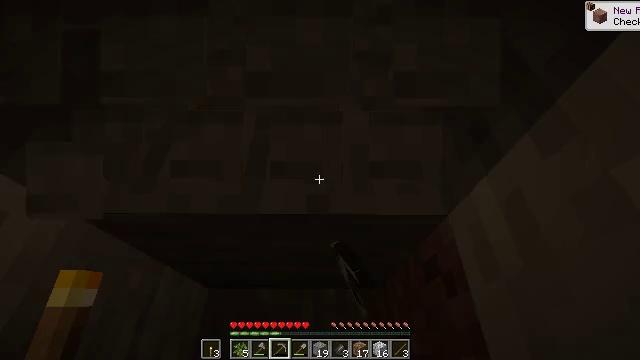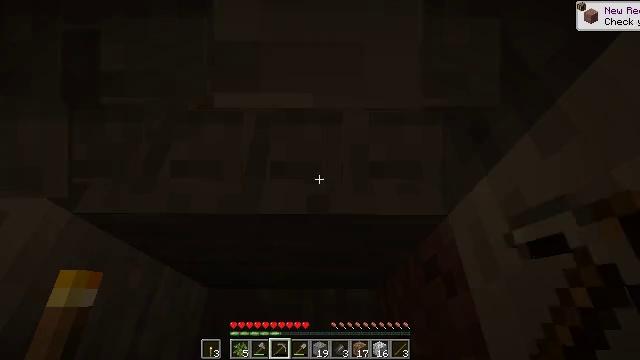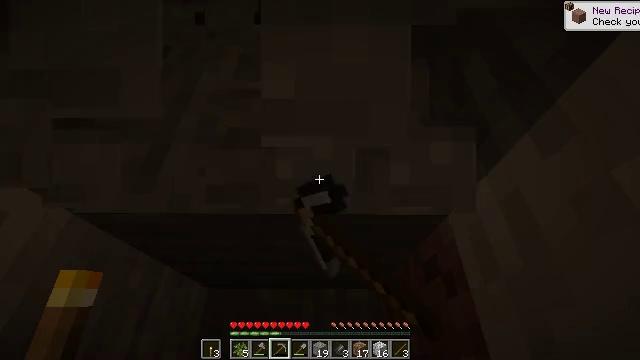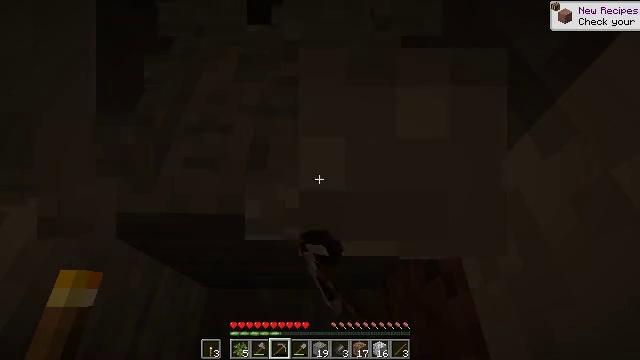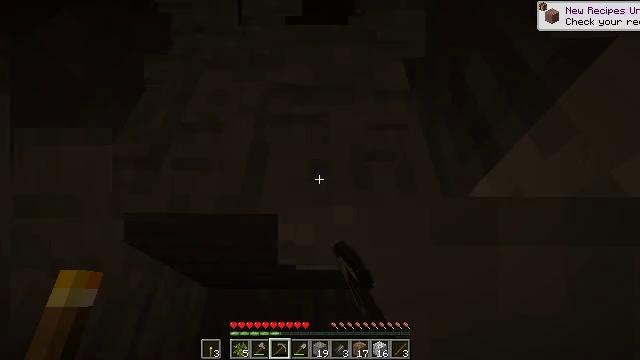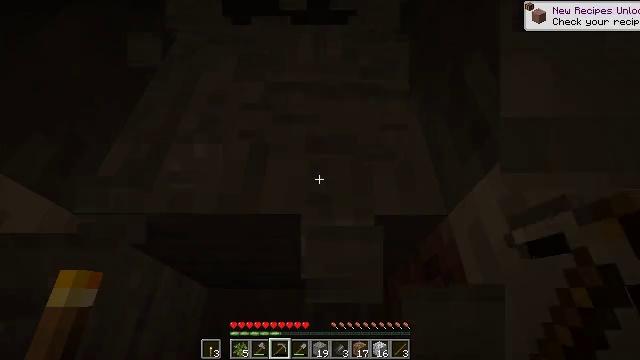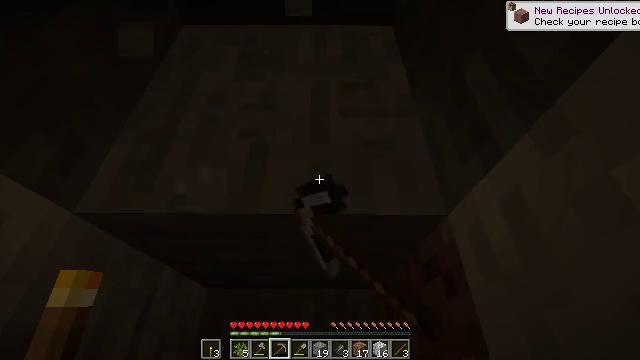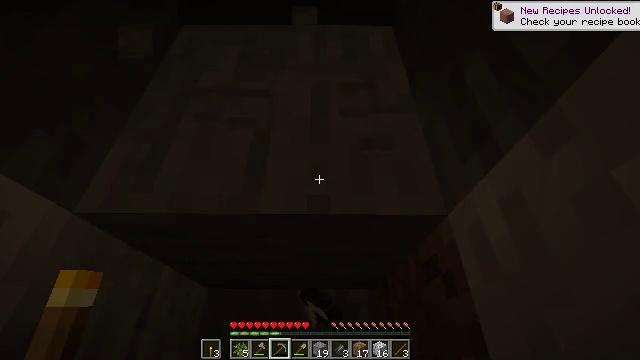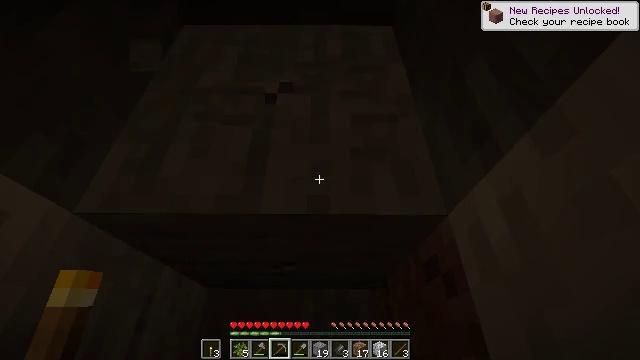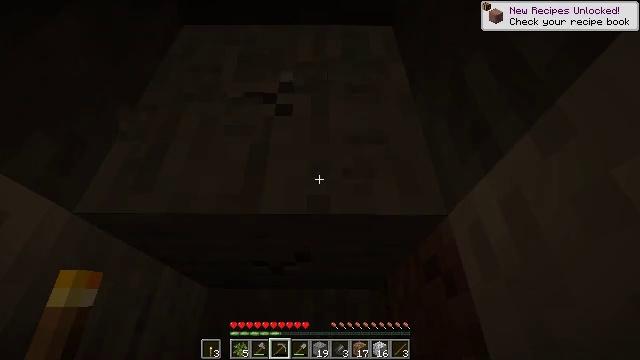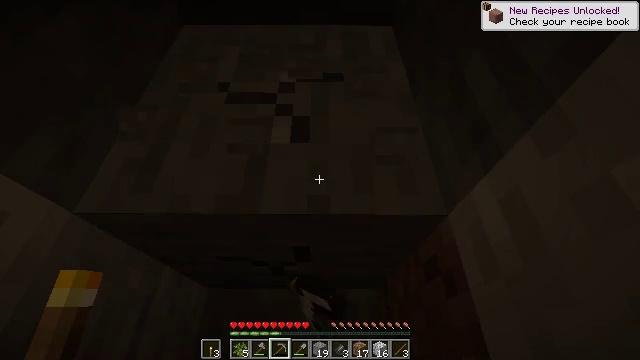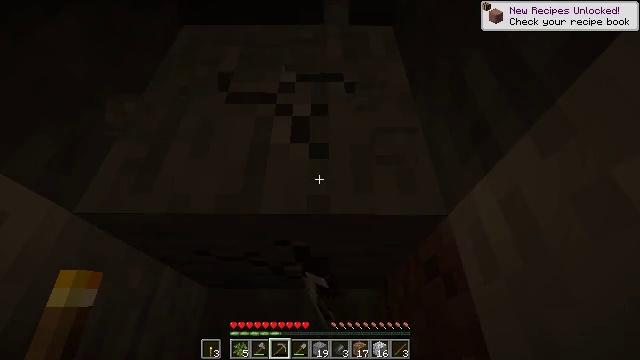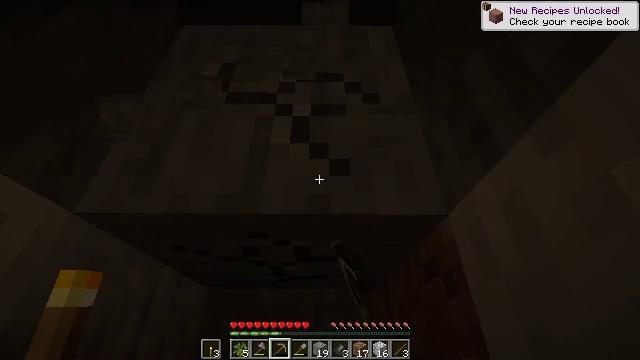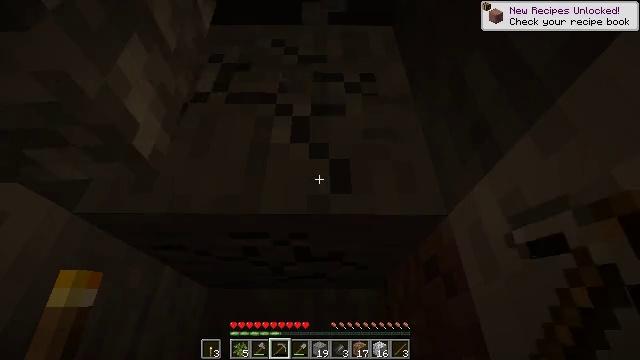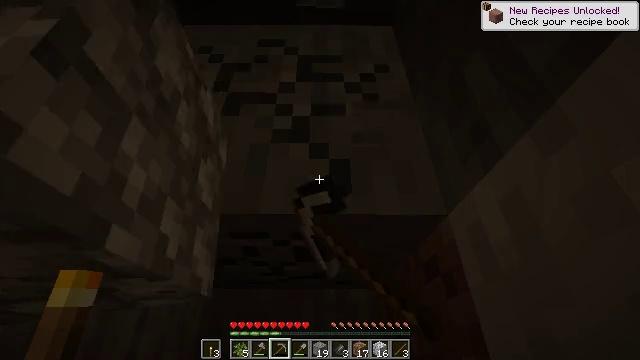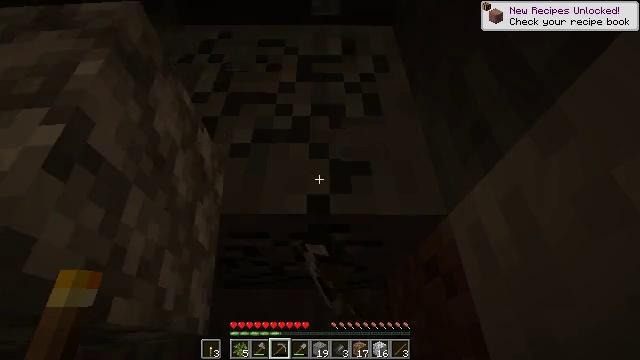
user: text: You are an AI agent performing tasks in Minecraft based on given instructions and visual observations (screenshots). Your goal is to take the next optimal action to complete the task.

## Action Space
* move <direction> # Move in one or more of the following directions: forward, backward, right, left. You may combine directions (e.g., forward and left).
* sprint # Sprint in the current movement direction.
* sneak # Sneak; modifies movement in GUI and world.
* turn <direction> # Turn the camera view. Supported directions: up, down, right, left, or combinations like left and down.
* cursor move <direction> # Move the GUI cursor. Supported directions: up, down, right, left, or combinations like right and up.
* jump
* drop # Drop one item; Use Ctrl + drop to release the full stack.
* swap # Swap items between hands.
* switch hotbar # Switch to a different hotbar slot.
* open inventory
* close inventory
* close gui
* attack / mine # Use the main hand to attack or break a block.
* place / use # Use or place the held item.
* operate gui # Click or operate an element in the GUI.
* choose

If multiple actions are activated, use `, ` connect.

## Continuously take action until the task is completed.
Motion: motion action
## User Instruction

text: Dig up the stone with a tool.
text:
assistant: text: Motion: attack / mine
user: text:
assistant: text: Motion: attack / mine
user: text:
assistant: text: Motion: attack / mine
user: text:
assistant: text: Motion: attack / mine
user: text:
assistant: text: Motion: attack / mine
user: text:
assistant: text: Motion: attack / mine
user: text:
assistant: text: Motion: attack / mine
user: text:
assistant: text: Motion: attack / mine
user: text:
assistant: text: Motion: attack / mine
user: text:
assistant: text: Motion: attack / mine
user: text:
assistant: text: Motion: attack / mine
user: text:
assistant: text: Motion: attack / mine
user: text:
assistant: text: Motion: attack / mine
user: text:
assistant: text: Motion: attack / mine
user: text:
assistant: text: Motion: attack / mine
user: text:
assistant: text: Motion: attack / mine
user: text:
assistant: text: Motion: attack / mine
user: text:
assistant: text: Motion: attack / mine
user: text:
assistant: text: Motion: attack / mine
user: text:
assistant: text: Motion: attack / mine
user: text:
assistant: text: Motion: attack / mine
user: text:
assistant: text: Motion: attack / mine
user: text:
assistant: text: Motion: attack / mine
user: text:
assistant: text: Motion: attack / mine
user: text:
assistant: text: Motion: attack / mine
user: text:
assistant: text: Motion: attack / mine
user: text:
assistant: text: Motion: attack / mine
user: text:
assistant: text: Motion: attack / mine
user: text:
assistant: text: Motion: attack / mine
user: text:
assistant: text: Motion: attack / mine